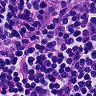
Metastatic tissue present: no